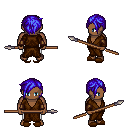
a pixel art fantasy rpg character, male body template, human, dark skin, brown robe, white pants, blue pixie cut hairstyle, cloth bracers, brown slippers, spear, four views (front, back, left, right), 2x2 character sprite sheet, small pixel art, hard edges, no anti-aliasing